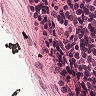
Metastatic tissue present: no